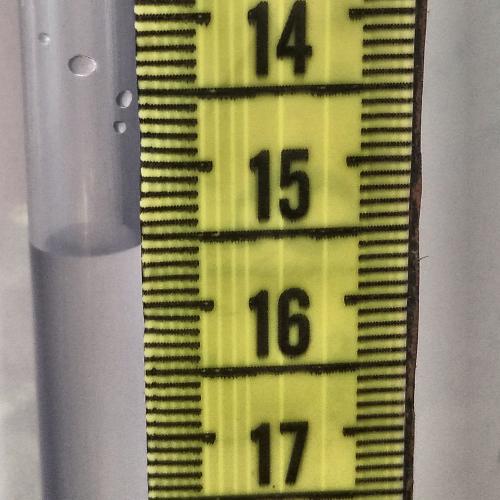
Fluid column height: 15.6 cm